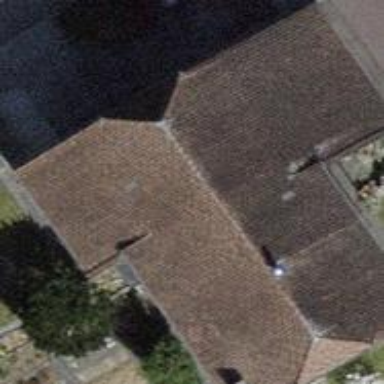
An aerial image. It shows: Building with tiled roof.